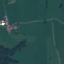
Land use / land cover: Pasture